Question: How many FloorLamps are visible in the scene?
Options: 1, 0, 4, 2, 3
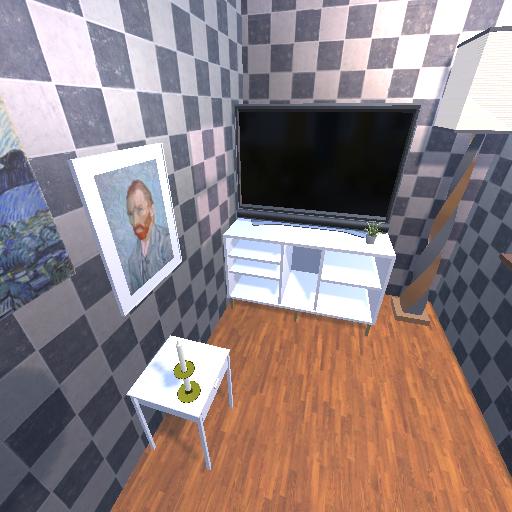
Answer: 1